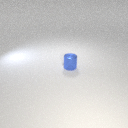
small blue metal cylinder